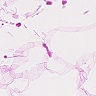
Metastatic tissue present: no